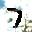
Label: 7